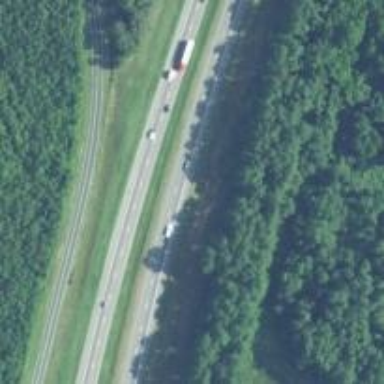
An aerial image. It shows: Motorway.